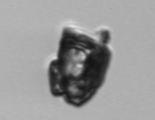
Label: Delphineis